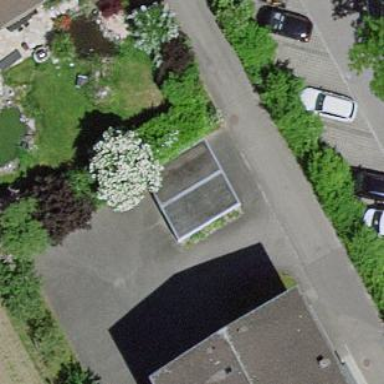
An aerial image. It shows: Group of garages.